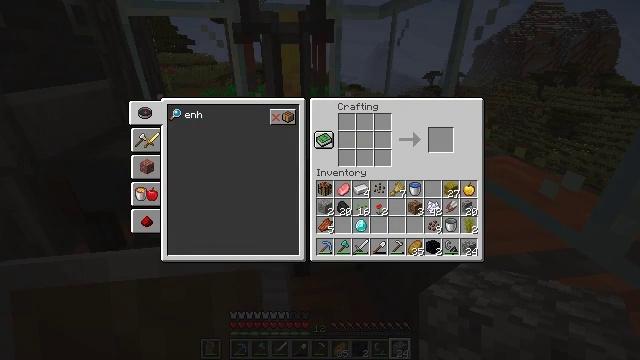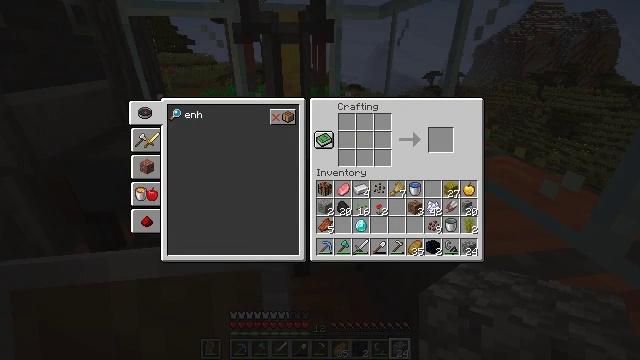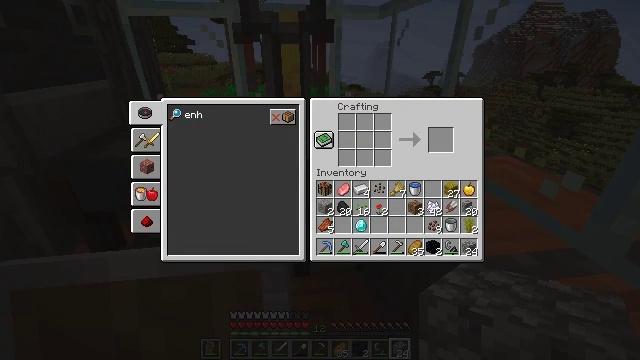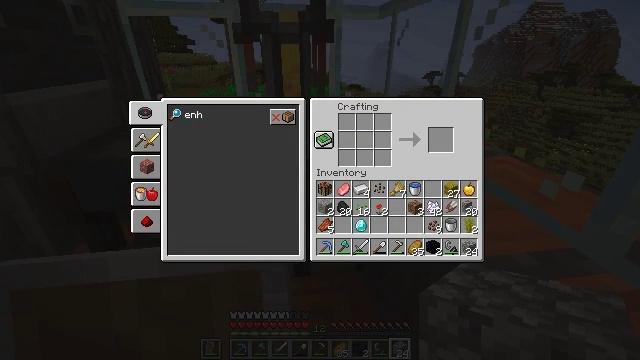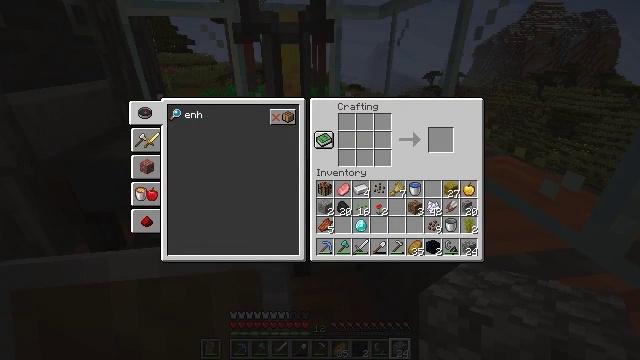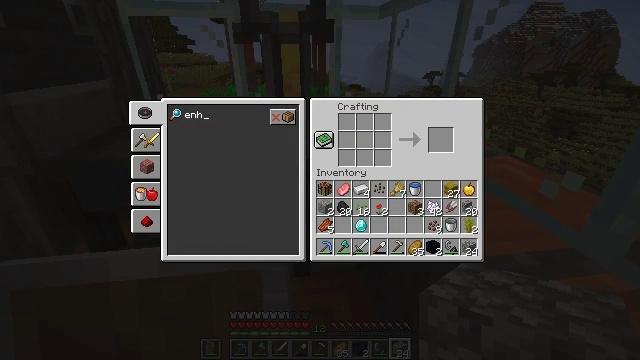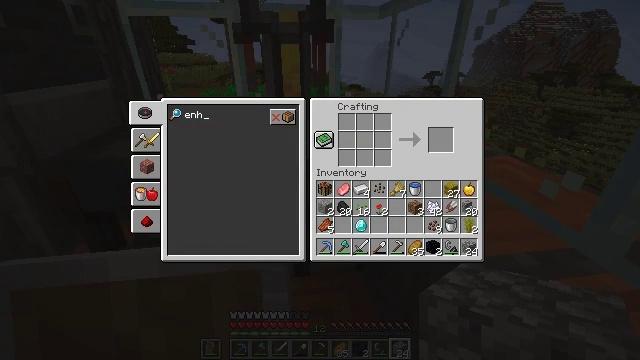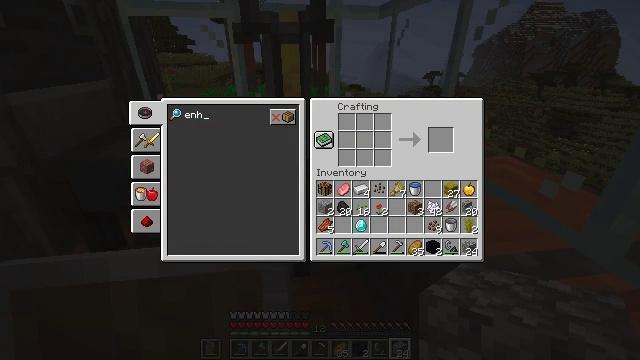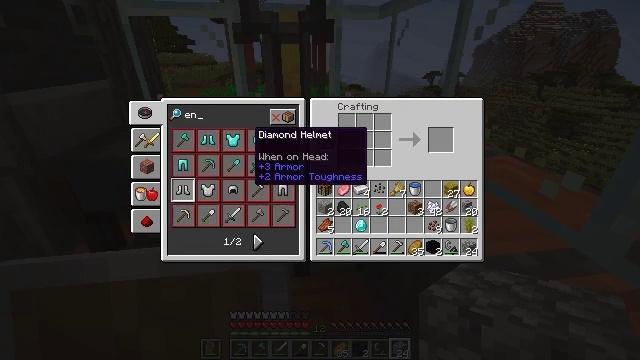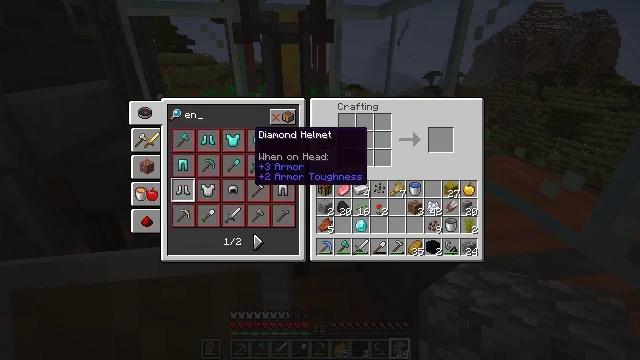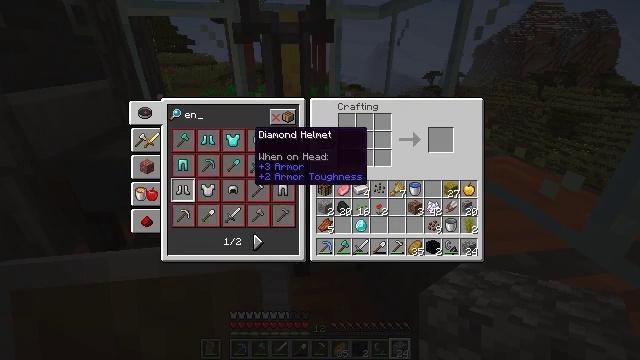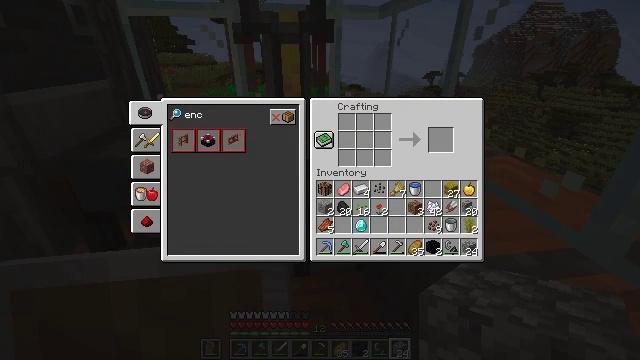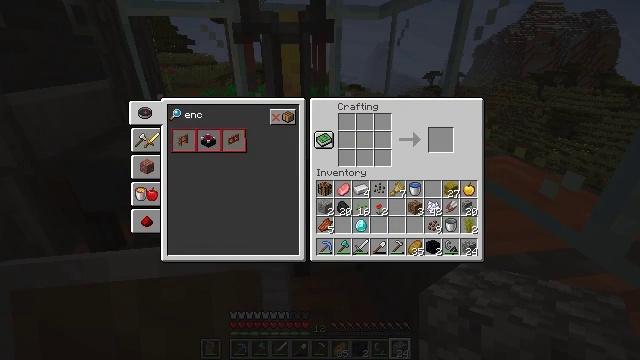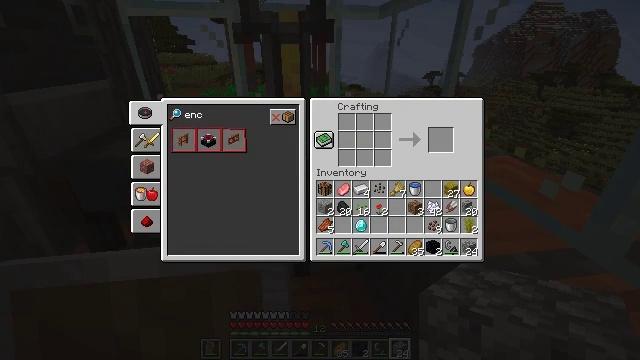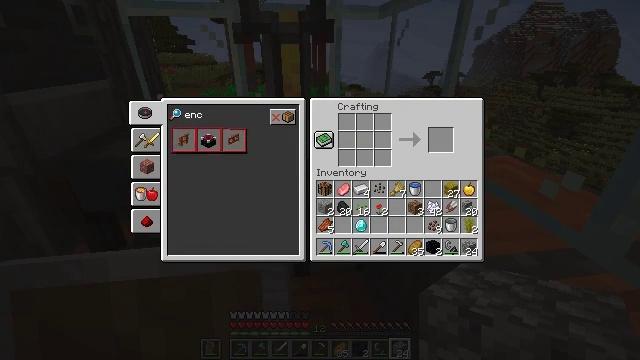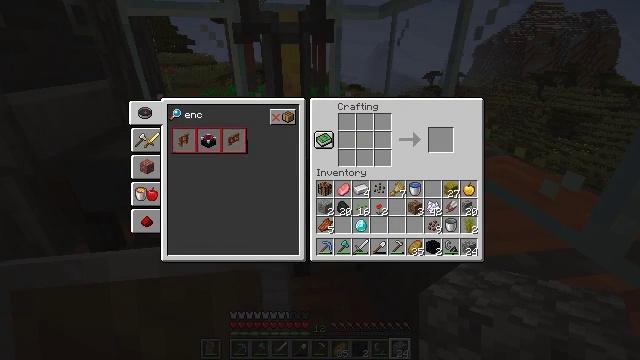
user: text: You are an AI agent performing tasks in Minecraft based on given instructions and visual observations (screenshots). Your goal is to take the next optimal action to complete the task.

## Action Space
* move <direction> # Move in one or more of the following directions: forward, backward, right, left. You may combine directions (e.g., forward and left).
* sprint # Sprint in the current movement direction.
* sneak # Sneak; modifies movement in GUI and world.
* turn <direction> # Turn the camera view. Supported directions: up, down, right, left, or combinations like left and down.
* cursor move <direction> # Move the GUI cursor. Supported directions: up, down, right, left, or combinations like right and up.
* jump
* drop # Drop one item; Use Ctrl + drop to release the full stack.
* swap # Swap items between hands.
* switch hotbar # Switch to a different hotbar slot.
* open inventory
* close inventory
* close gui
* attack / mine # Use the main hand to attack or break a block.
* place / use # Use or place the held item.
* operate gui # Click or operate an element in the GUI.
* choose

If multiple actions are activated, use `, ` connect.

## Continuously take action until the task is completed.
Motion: motion action
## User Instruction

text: Craft an enchanting table.
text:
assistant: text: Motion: no_op
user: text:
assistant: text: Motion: no_op
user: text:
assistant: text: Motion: no_op
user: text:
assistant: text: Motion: no_op
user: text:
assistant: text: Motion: no_op
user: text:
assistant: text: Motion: no_op
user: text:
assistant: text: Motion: no_op
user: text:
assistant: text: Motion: no_op
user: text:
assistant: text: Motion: no_op
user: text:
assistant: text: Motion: no_op
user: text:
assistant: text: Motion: no_op
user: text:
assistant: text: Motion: no_op
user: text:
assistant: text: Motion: no_op
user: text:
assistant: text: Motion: no_op
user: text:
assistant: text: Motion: no_op
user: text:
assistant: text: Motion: no_op
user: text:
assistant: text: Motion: no_op
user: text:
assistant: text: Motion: no_op
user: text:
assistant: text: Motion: no_op
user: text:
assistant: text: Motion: no_op
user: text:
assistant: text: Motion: no_op
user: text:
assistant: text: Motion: no_op
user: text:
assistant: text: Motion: no_op
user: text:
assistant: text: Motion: no_op
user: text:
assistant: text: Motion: no_op
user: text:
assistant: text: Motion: no_op
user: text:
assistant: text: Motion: cursor move left and down
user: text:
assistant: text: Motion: cursor move left
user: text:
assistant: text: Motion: no_op
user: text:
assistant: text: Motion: no_op